Question:
I want to change image on the button, when button click. That button is placed in table cell. Image is changing successfull. But when table scroll by default after every 5 cell button image also changed, while I didn't changed it. Means new cells in table, unwilling change. This cell is reusable, and created by storyboard.
How to use that button as switch button. How can I achieve this.
'''
- (NSIndexPath *)indexPathWithSubview:(UIView *)subview {
while (![subview isKindOfClass:[UITableViewCell self]] && subview) {
subview = subview.superview;
}
return [self.table indexPathForCell:(UITableViewCell *)subview];
}
- (IBAction)btnCheckedCellPressed:(id)sender{
NSIndexPath *myIP = [self indexPathWithSubview:(UIButton *)sender];
MyWantsTableViewCell* cell = (MyWantsTableViewCell *)[self.table cellForRowAtIndexPath:myIP];
if (cell.btnEdit.currentImage == [UIImage imageNamed:@"checkbox-active"]) {
[cell.btnEdit setImage:[UIImage imageNamed:@"checkbox-deactive"]
forState:UIControlStateNormal];
} else {
[cell.btnEdit setImage:[UIImage imageNamed:@"checkbox-active"]
forState:UIControlStateNormal];
}
// [self.table beginUpdates];
// [self.table reloadRowsAtIndexPaths:@[myIP] withRowAnimation:UITableViewRowAnimationFade];
// [self.table endUpdates];
}
- (UITableViewCell *)tableView:(UITableView *)tableView cellForRowAtIndexPath:(NSIndexPath *)indexPath{
MyWantsTableViewCell *cell=nil;
static NSString *AutoCompleteRowIdentifier = @"MyWantsTableViewCellEdit";
cell = [tableView dequeueReusableCellWithIdentifier:AutoCompleteRowIdentifier forIndexPath:indexPath];
if (cell == nil)
{
cell = [[MyWantsTableViewCell alloc]
initWithStyle:UITableViewCellStyleDefault reuseIdentifier:AutoCompleteRowIdentifier];
[[AsyncImageLoader sharedLoader] cancelLoadingImagesForTarget:cell.imgProduct];
}
cell.selectionStyle = UITableViewCellAccessoryNone;
cell.btnEdit.tag = indexPath.row;
return cell;
}
'''
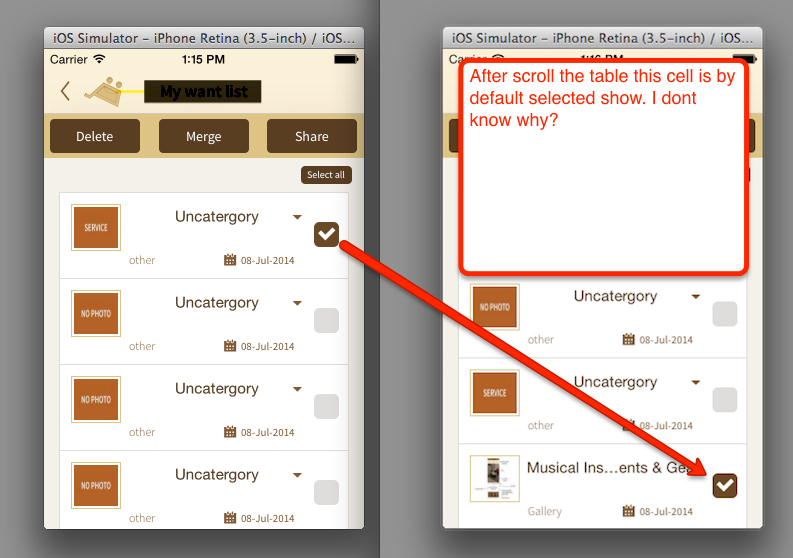
Answer: Use simple way as I have described below, and use an object to keep the current selection, since it will go if you scroll the 'UITableView'
'''
- (UITableViewCell *)tableView:(UITableView *)tableView cellForRowAtIndexPath:(NSIndexPath *)indexPath{
[cell.btnEdit setImage:[UIImage imageNamed:@"checkbox-active"]
forState:UIControlStateNormal];
[cell.btnEdit setImage:[UIImage imageNamed:@"checkbox-deactive"]
forState:UIControlStateSelected];
MyClass *obj=[arr objextAtIndex:indexPath.row];
cell.btnEdit.selected=obj.selected;
}
- (IBAction)btnCheckedCellPressed:(id)sender{
NSIndexPath *myIP = [self indexPathWithSubview:(UIButton *)sender];
MyWantsTableViewCell* cell = (MyWantsTableViewCell *)[self.table cellForRowAtIndexPath:myIP];
cell.btnEdit.selected=!cell.btnEdit.selected;
MyClass *obj=[arr objectAtIndex:myIP.row];
obj.selected=!obj.selected;
}
'''
Find sample for help <URL>